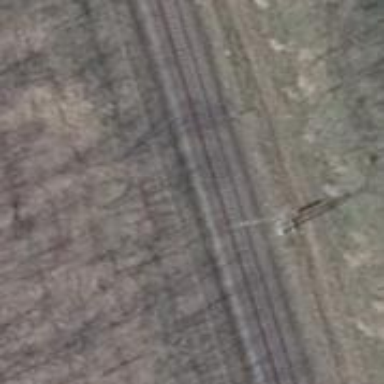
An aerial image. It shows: Railway milestone with catenary mast.